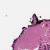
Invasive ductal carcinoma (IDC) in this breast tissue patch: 0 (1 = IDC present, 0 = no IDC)